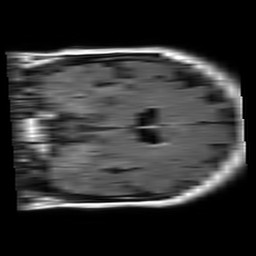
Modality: FLAIR
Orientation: coronal
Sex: female
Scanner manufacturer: philips
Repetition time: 11 s
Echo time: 0.125 s